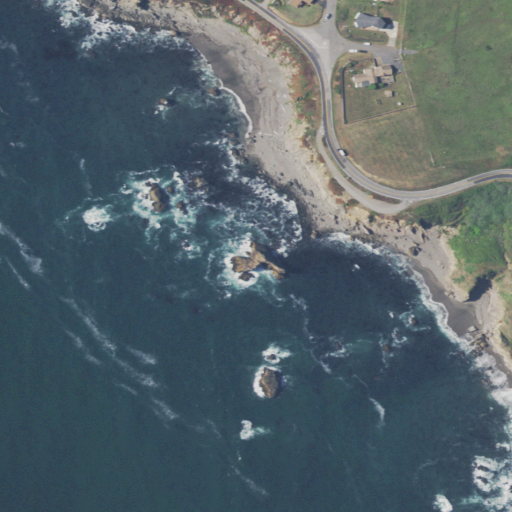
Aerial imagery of rock in California named Arched Rock containing open water, shrub, low intensity development, medium intensity development, barren land, open development, grassland, high intensity development, and herbaceous wetlands